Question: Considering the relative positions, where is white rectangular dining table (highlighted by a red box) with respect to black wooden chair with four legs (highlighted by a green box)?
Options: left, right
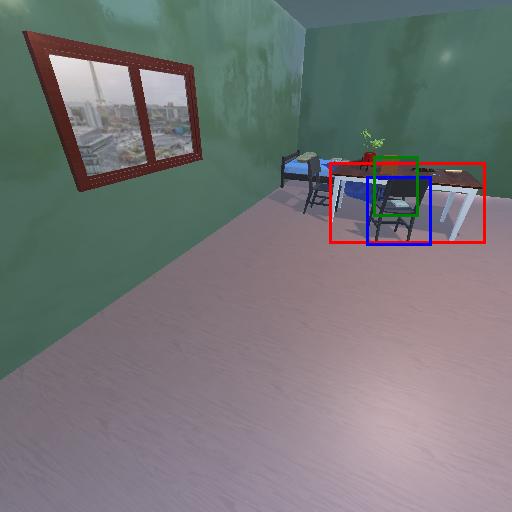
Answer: left